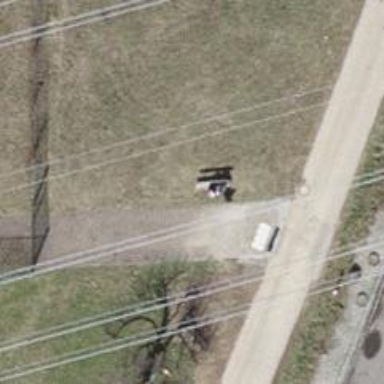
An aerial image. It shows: Bench for seating.